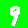
Digit: 9